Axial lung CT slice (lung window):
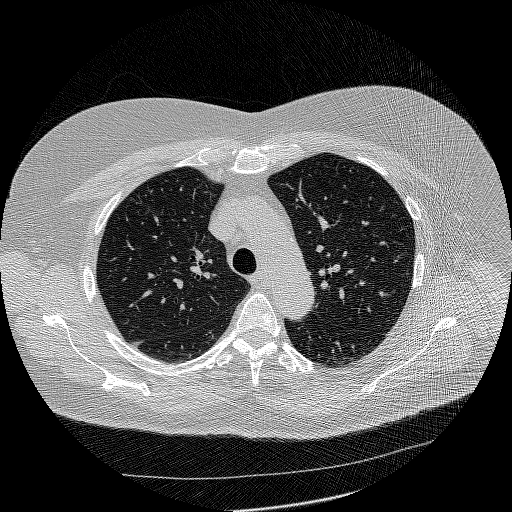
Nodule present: no